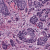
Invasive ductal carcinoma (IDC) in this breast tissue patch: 1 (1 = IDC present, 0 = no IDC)